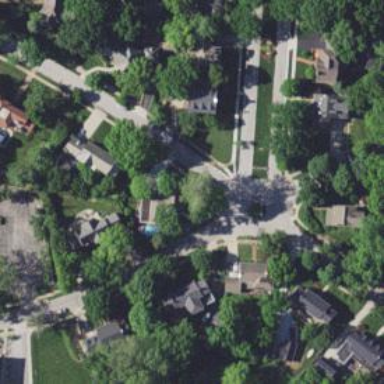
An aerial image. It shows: Neighborhood.